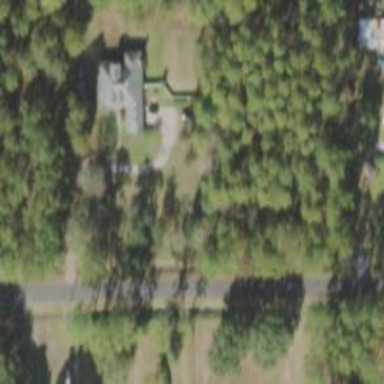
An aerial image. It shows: Driveway.